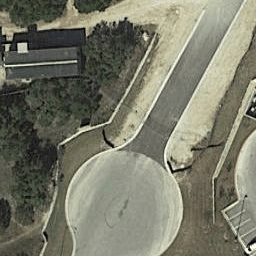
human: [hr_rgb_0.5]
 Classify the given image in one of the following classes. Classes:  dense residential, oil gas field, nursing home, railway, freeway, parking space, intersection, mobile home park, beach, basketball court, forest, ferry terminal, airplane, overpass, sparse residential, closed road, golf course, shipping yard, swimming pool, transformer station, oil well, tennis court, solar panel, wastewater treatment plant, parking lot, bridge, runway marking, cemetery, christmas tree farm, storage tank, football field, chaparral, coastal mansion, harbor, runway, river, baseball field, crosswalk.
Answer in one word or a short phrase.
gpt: closed road